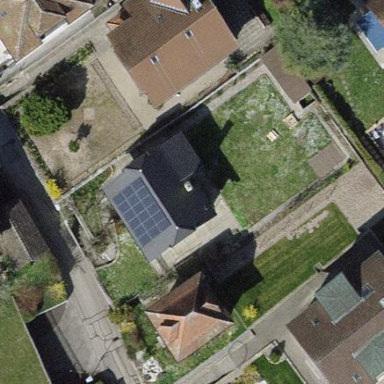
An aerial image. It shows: Simple house.